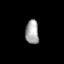
Tissue: prostate
Cell type: Fibroblasts
Senescence score: 0.7598
Nuclear area (px): 312
Mean DAPI intensity: 166.026